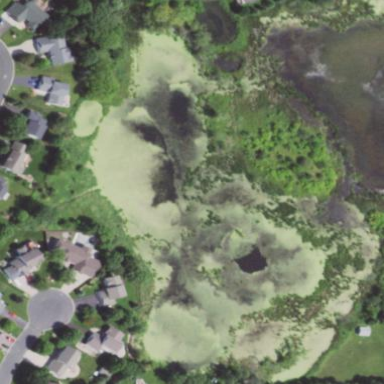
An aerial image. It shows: Marshy wetland area.